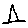
Label: triangle